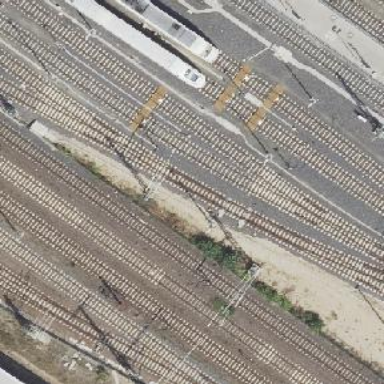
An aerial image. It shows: Rail yard with electrified contact lines for the trains.